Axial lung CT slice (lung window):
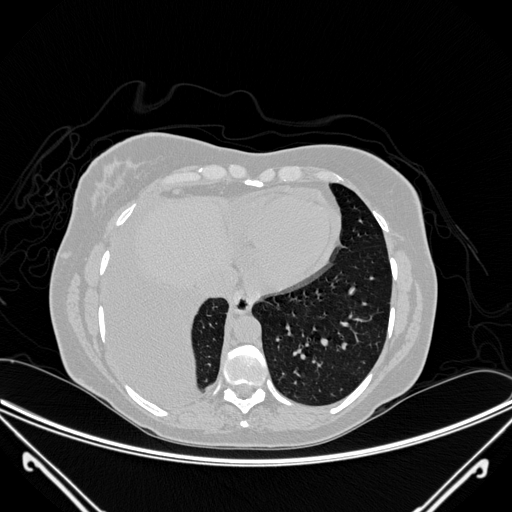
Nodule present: no